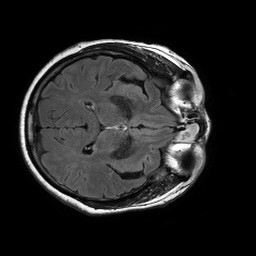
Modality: FLAIR
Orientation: axial
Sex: female
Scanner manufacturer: philips
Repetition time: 11 s
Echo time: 0.125 s